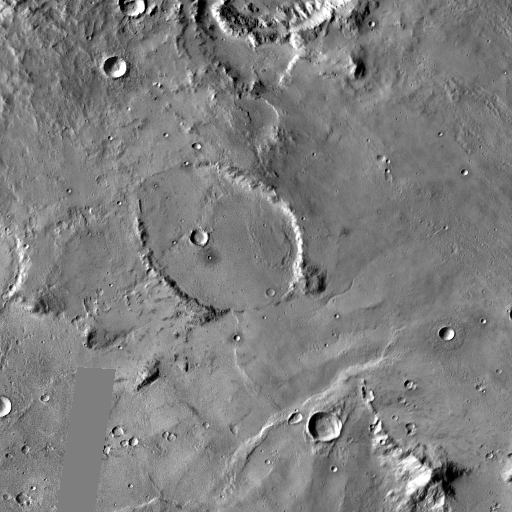
Crater classes present: Background, Other, Layered, Buried, Secondary